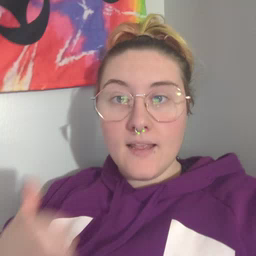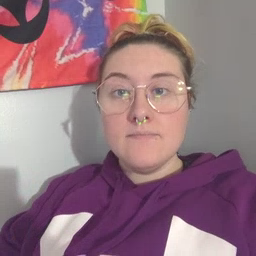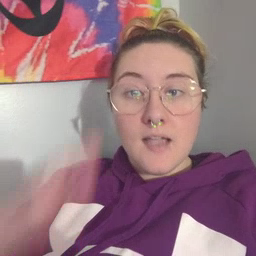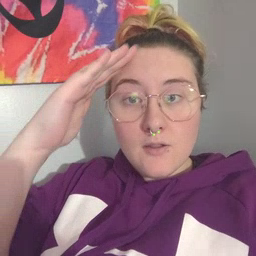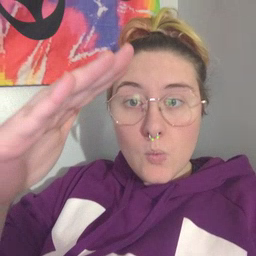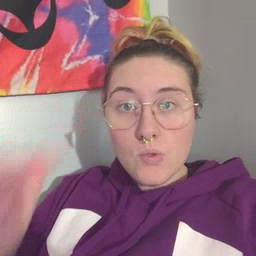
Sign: hello